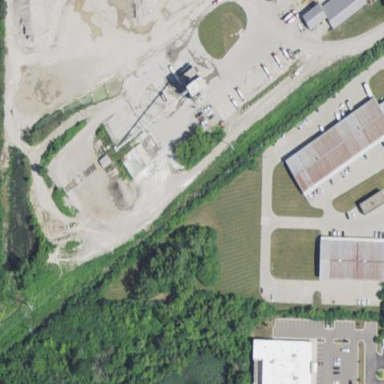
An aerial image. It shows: Industrial area with concrete plant.